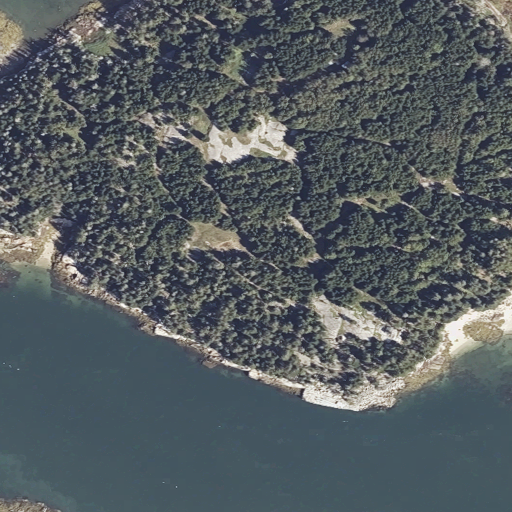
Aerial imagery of island in Maine named Orono Island containing evergreen forest, open water, herbaceous wetlands, grassland, barren land, and woody wetlands